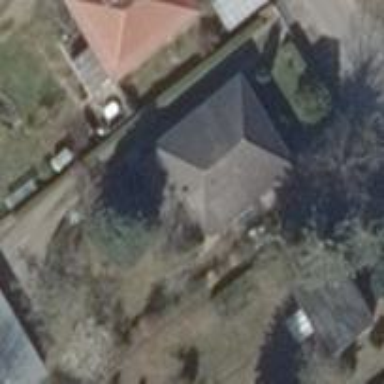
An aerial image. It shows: Detached building with hipped roof shape.